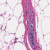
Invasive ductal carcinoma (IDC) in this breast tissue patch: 0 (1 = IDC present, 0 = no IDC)